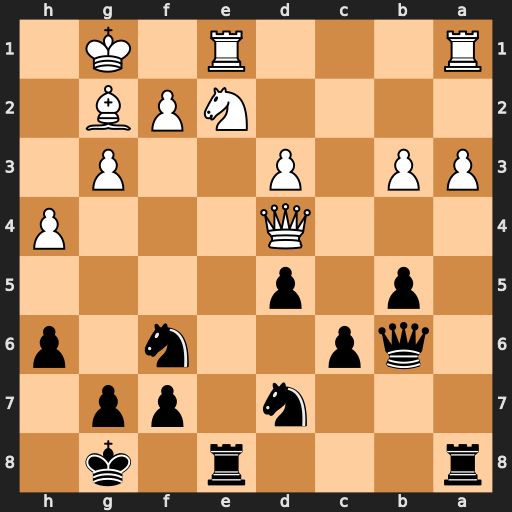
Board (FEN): r3r1k1/3n1pp1/1qp2n1p/1p1p4/3Q3P/PP1P2P1/4NPB1/R3R1K1
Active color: b
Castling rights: -
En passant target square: -
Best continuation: Rxe2 Qxb6 Rxe1+ Rxe1 Nxb6